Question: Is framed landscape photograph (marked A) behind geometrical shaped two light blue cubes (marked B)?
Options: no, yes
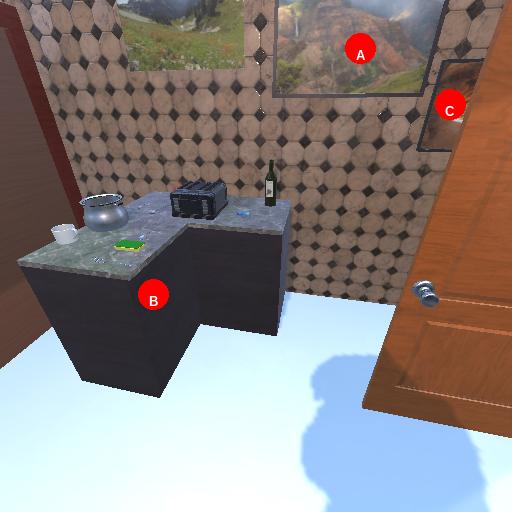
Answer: no